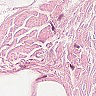
Metastatic tissue present: no